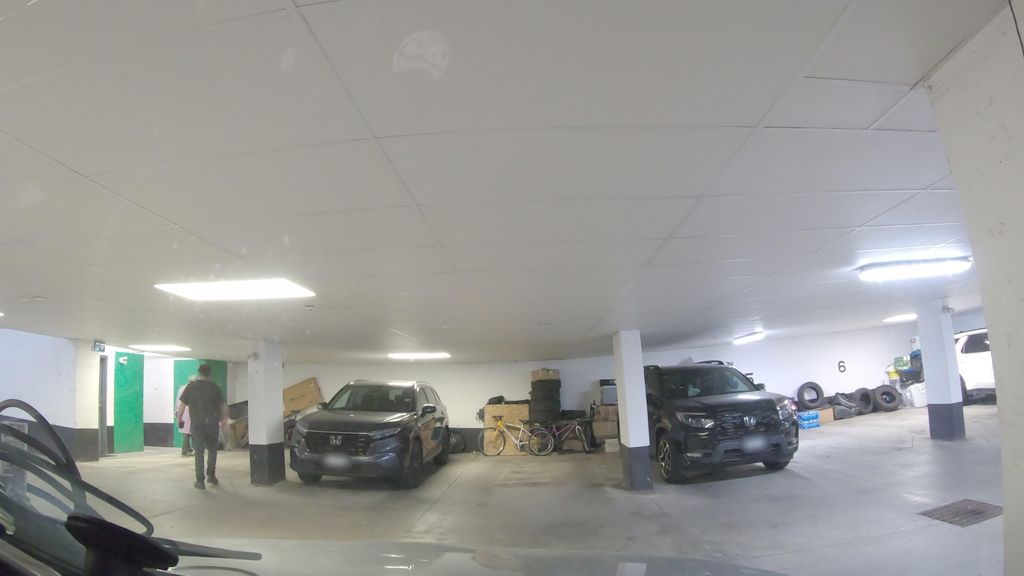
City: toronto